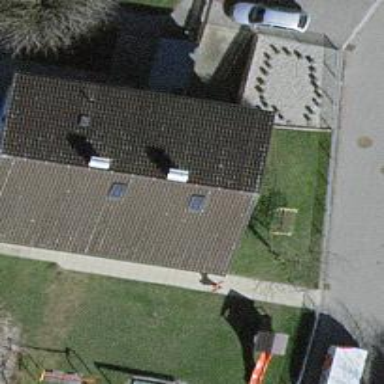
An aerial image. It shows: Kindergarten.